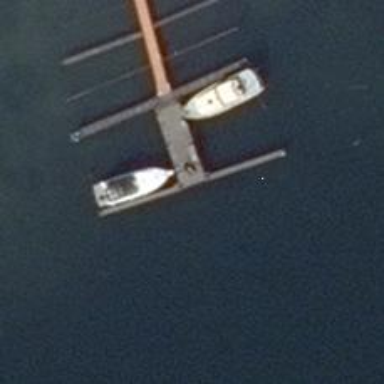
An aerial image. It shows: Man-made pier.